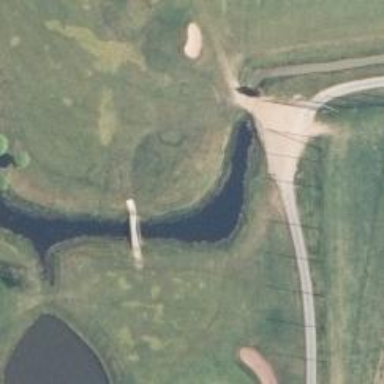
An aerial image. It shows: Footway bridge crossing over golf path.